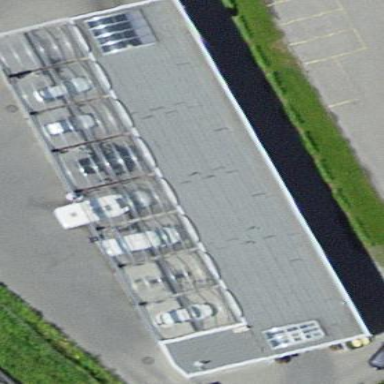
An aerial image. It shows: Building housing car wash facility.